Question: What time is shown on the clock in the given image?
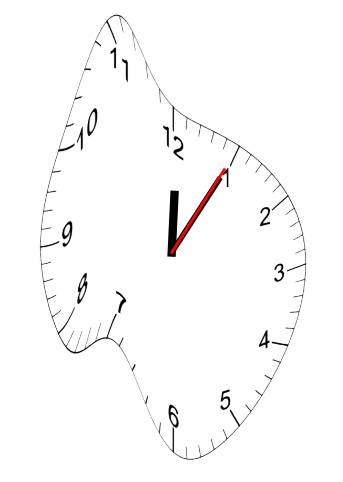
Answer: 12:05:05